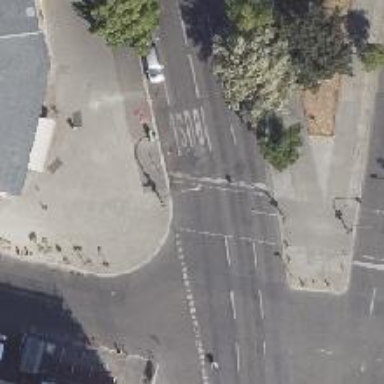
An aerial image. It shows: Road crossing with traffic signals.